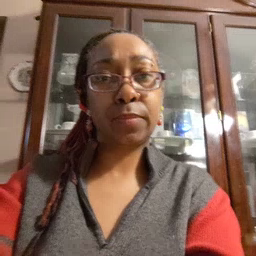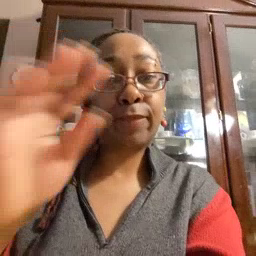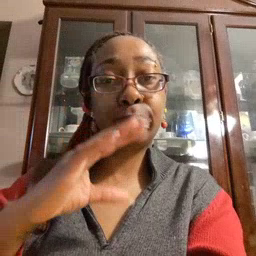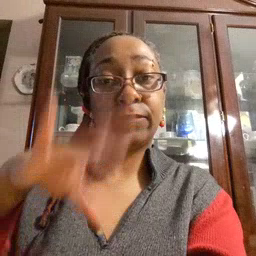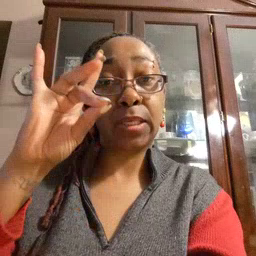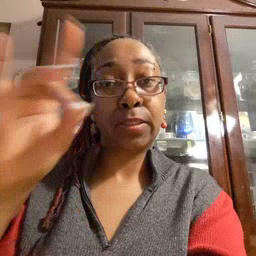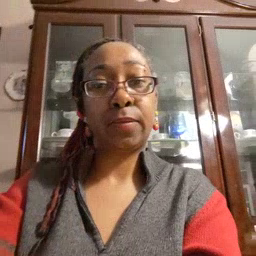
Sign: find